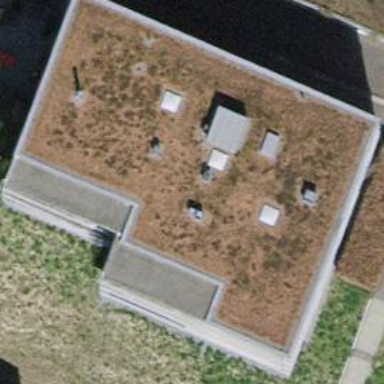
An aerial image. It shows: Modern apartment building with flat roof design.